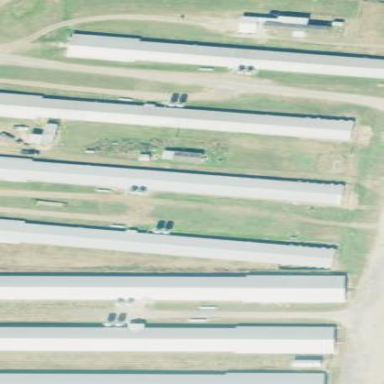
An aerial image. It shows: Poultry farmyard is depicted in the image.